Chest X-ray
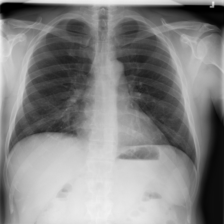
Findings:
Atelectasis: negative
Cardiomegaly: negative
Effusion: negative
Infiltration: positive
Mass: negative
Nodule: negative
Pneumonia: negative
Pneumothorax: negative
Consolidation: negative
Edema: negative
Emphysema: negative
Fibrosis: negative
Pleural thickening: negative
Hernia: negative